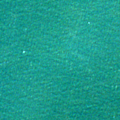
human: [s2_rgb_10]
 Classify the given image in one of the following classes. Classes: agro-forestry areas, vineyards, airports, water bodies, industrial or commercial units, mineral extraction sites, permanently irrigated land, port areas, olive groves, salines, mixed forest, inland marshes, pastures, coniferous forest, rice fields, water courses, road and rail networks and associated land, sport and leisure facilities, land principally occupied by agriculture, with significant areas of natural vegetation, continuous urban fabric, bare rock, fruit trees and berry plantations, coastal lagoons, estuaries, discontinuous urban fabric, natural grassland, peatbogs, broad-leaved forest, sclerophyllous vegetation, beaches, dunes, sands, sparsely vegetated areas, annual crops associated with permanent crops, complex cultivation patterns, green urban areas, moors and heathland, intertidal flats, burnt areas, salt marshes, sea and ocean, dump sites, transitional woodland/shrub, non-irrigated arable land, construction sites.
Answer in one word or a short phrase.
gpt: sea and ocean